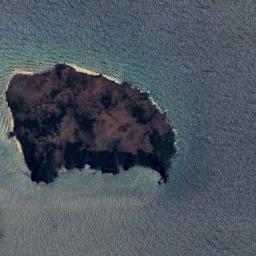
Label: island